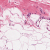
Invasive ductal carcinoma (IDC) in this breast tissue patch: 0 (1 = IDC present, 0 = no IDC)